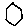
Label: hexagon